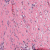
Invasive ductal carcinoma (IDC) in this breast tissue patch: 0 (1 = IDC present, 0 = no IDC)